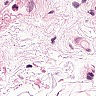
Metastatic tissue present: no